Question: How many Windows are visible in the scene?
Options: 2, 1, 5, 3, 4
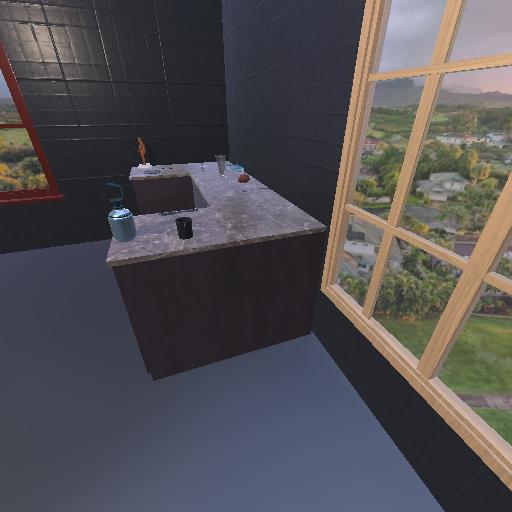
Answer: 2